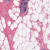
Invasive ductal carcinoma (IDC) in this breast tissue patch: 0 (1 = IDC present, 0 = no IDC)